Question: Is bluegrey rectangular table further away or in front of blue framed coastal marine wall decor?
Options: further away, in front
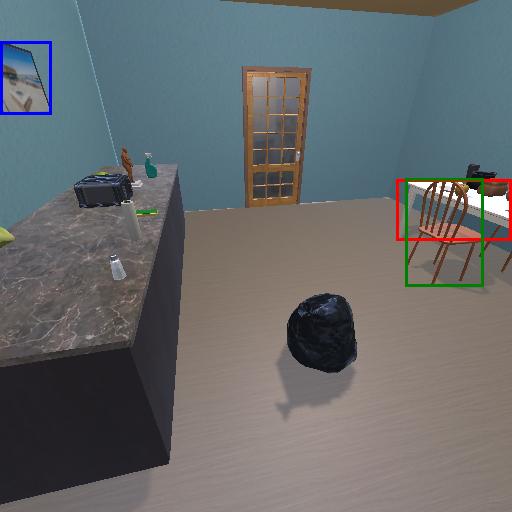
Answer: further away